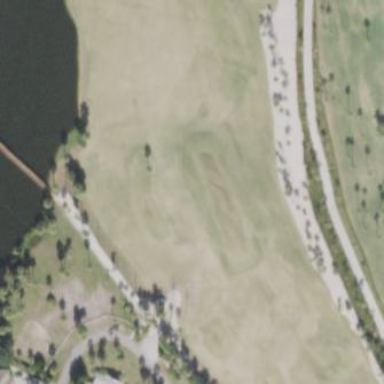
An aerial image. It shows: Grassy area designated for driving range golf.